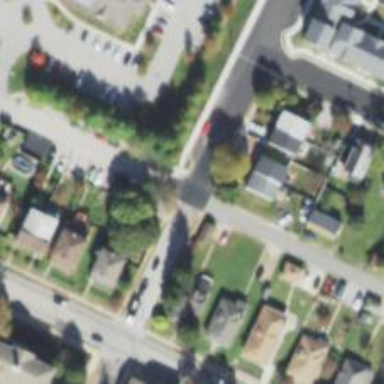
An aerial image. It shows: Alley classified as service road.